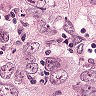
Metastatic tissue present: yes